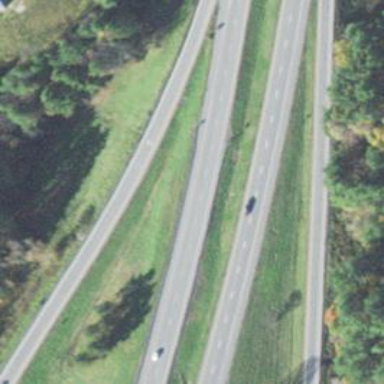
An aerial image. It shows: Asphalt motorway.